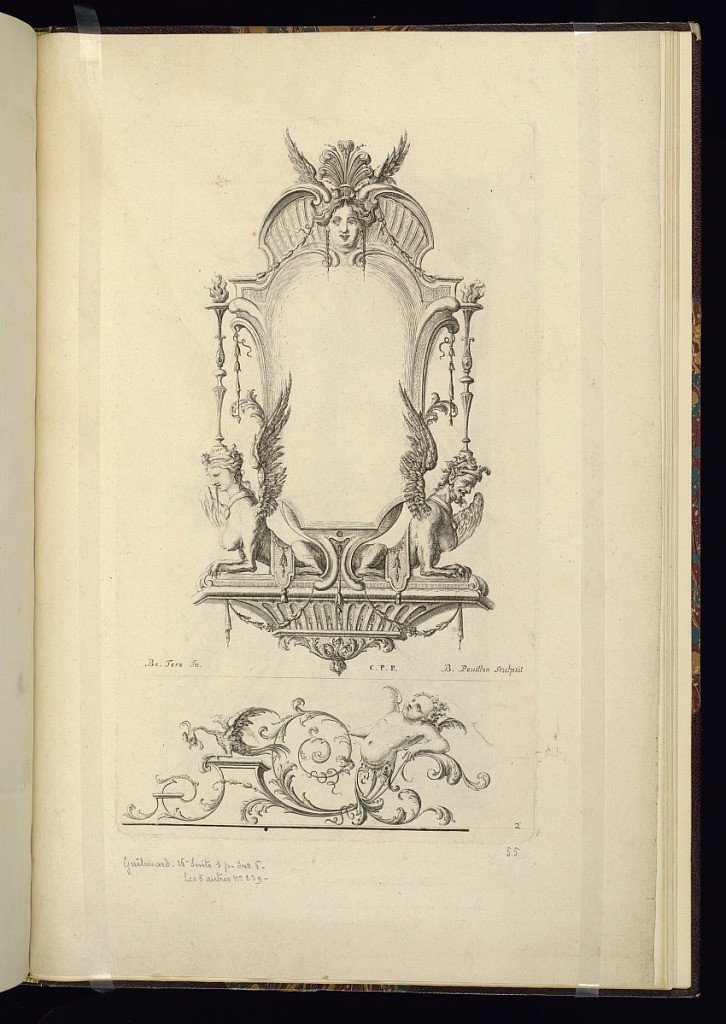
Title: Cartouche Design
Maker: Jean-Bernard Turreau, French, 1672 - 1731
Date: early 18th century
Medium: Etching on laid paper
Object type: Print
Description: Design for a cartouche framed by a mascaron (mask), palmette, wings, c-scrolls, shell, festoons of fleurons, shynx, with flaming torches on their heads, fluting, scrolling leaves (rinceaux), and fluting. An ornamental motif below featuring a putto, dragon, scrolling leaves (rinceaux), foliate scrolls, and fleurons. The plate is signed and numbered.